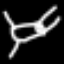
Label: bed